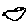
Label: bird